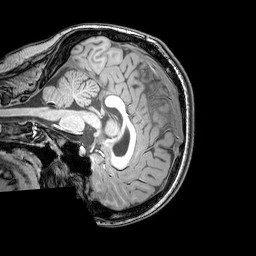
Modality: T1w
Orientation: sagittal
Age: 22
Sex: female
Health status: healthy
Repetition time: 0.081 s
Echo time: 0.037 s